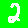
Digit: 2